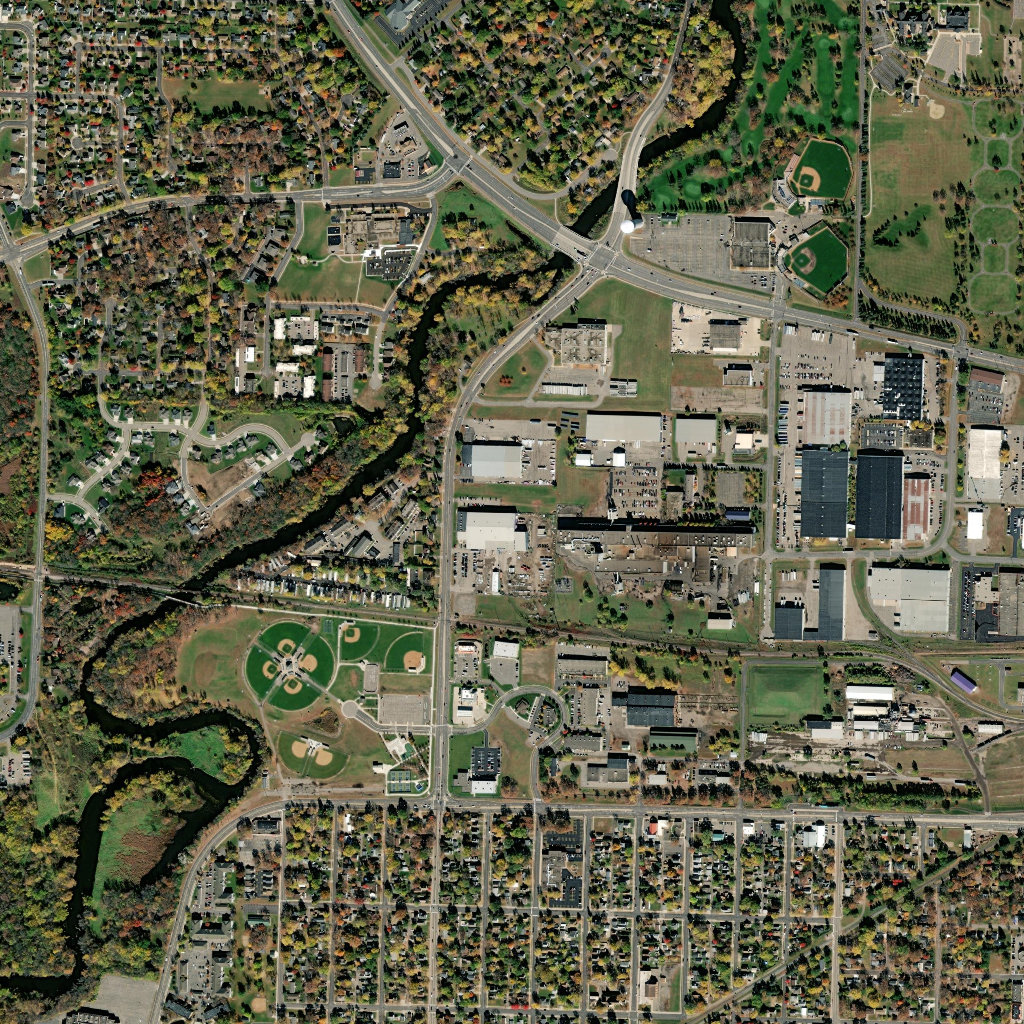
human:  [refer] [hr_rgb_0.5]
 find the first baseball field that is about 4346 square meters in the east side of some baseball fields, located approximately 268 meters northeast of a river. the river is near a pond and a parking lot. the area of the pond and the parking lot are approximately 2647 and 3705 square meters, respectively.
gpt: <box>[[37, 61, 41, 65, 0]]</box>